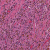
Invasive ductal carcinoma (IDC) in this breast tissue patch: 0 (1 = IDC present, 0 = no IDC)